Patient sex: M
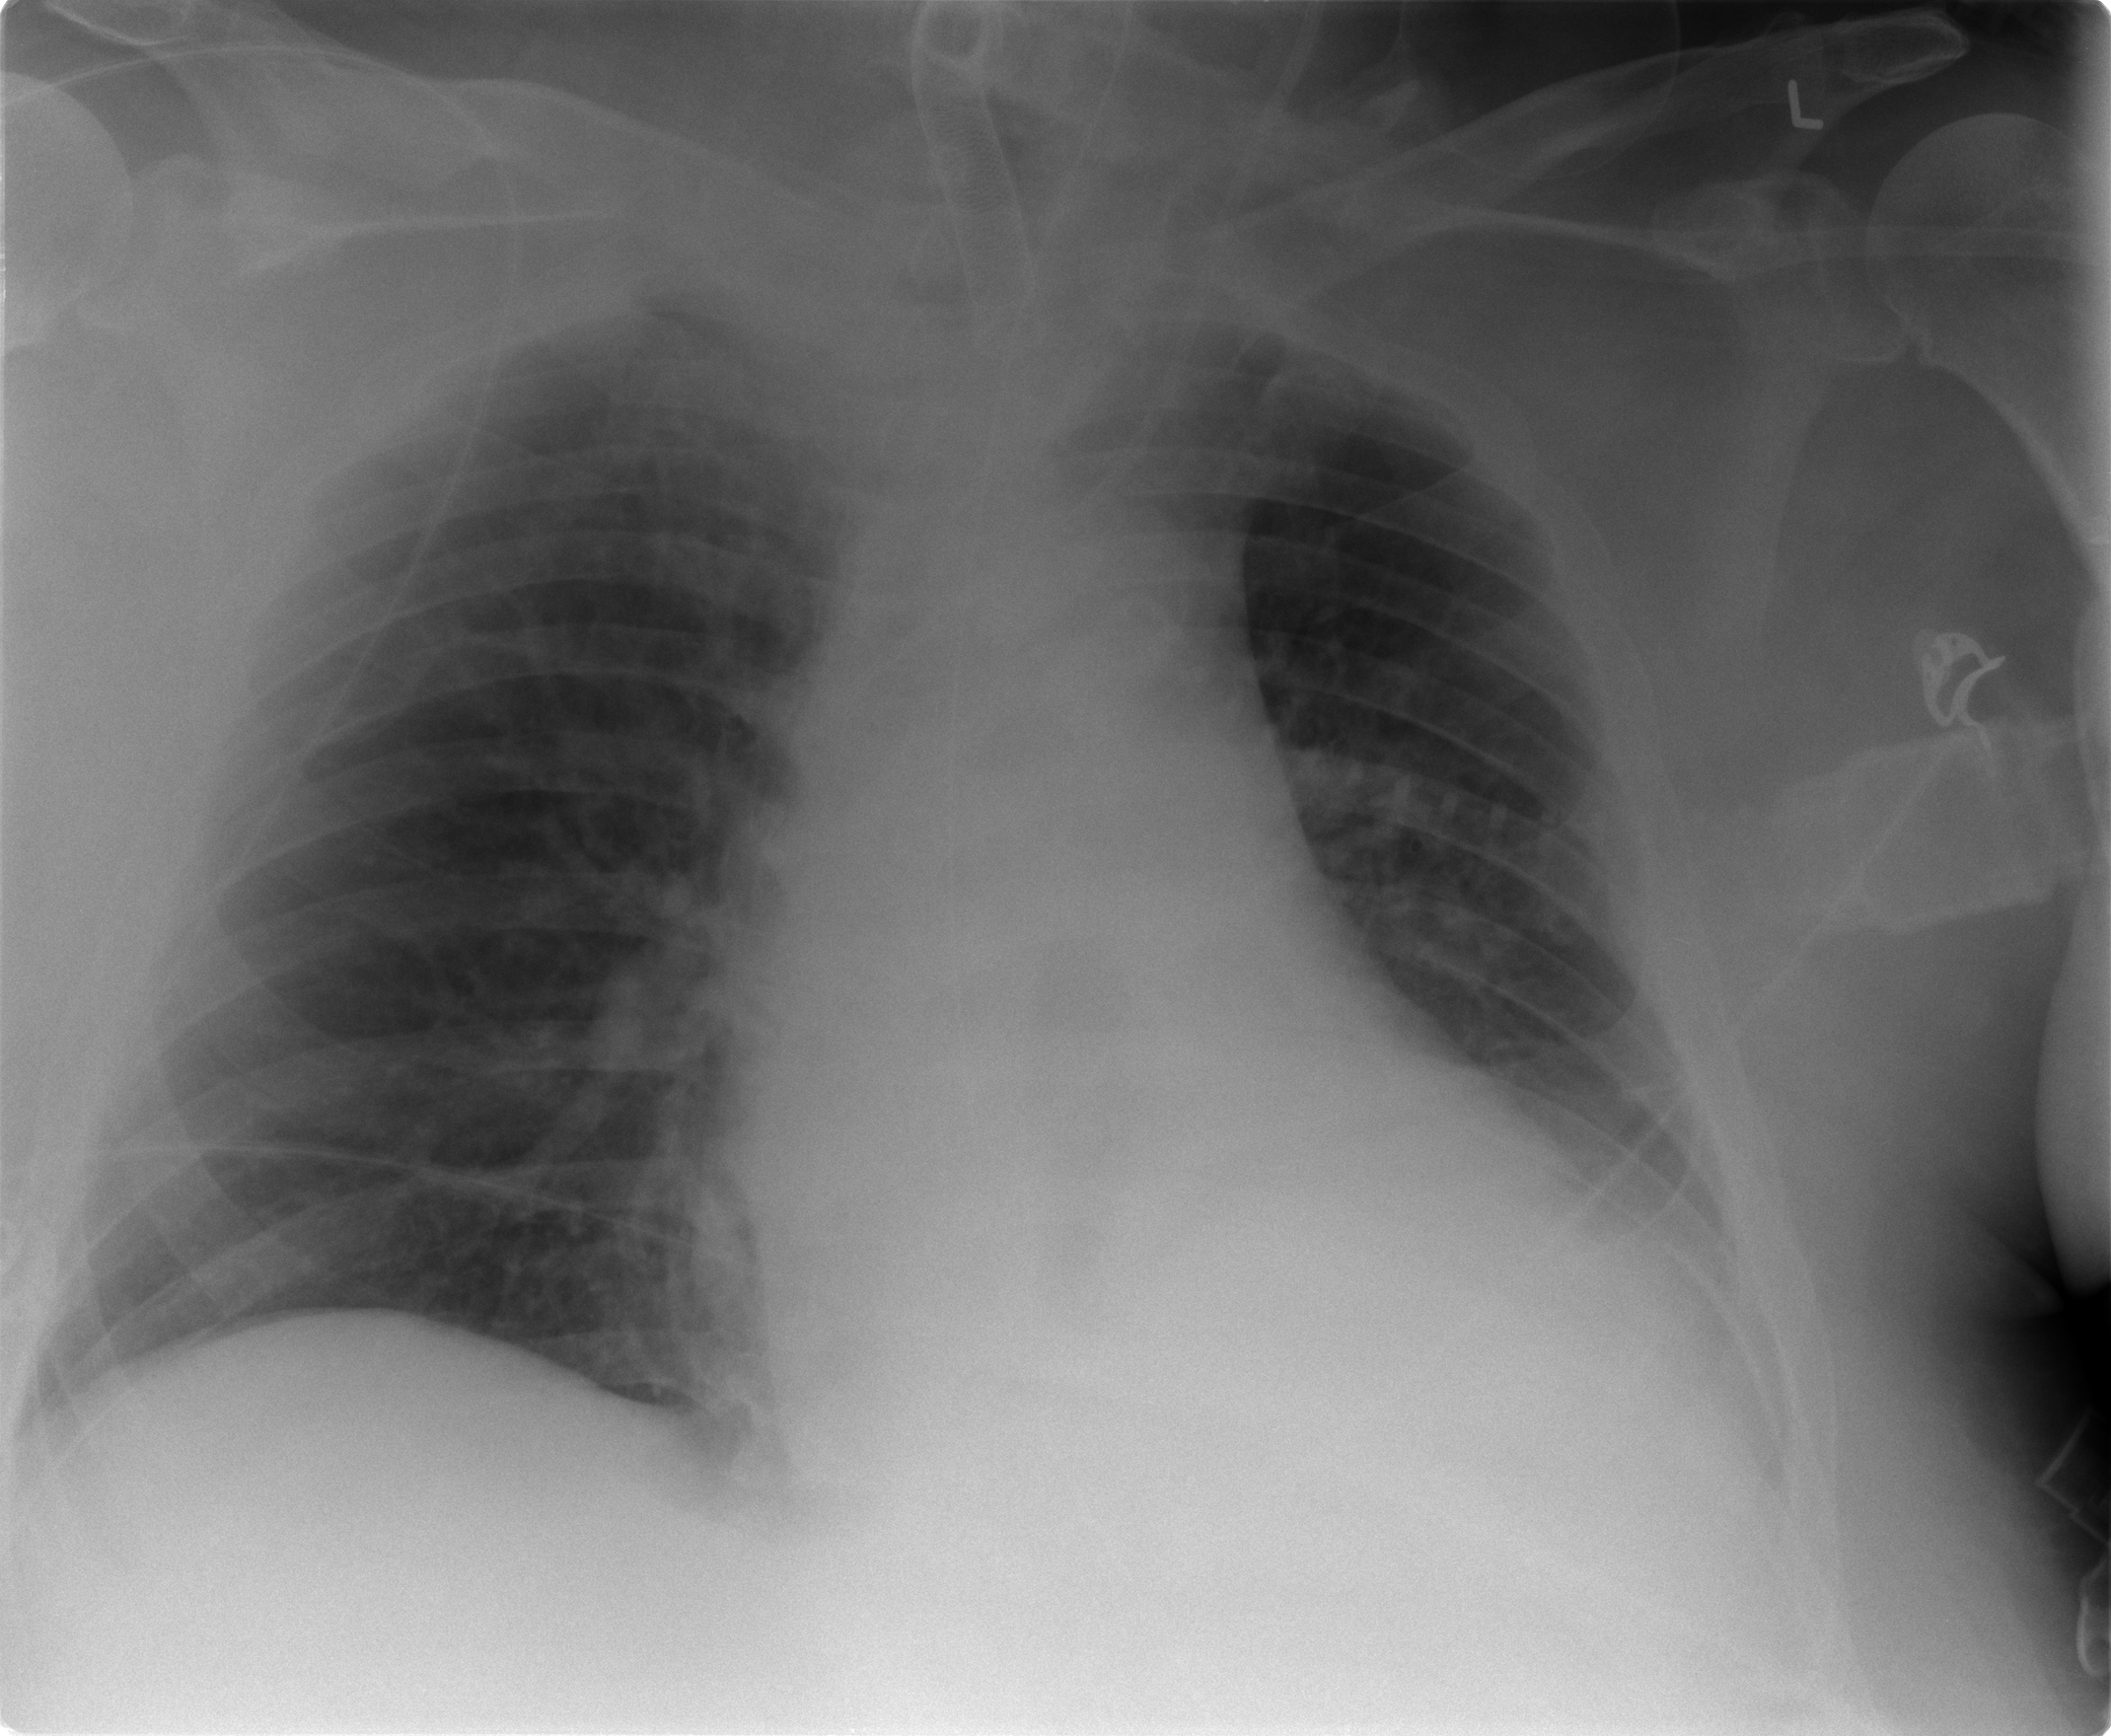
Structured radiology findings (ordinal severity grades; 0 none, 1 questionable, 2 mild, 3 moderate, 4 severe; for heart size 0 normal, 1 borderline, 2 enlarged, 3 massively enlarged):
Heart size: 2
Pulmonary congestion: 0
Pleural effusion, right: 0
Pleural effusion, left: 1
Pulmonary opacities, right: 0
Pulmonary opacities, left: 0
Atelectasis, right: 1
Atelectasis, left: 2